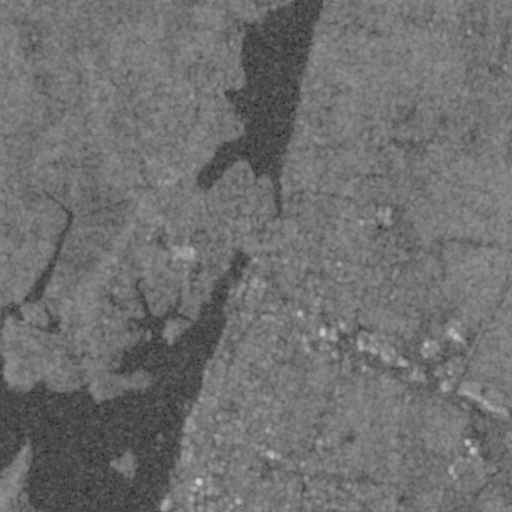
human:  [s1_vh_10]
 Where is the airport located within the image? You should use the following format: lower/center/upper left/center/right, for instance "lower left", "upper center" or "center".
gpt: The airport is located in the lower right of the image.
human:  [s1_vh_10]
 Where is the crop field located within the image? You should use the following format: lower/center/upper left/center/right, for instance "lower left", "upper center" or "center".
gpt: The crop field is located in the center right of the image.
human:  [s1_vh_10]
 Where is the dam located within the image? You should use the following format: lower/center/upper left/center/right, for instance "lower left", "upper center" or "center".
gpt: The dam is located in the center of the image.
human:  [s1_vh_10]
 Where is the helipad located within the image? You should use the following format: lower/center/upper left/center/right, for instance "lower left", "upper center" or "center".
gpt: The helipad is located in the center of the image.
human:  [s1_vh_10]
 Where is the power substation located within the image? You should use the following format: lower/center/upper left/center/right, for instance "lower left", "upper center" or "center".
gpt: The power substation is located in the lower right of the image.
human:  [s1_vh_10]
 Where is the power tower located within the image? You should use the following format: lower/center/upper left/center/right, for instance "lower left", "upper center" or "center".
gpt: The power tower is located in the upper right of the image.
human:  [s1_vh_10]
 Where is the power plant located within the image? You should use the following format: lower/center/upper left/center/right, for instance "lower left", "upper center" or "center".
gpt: There is no power plant in the image.

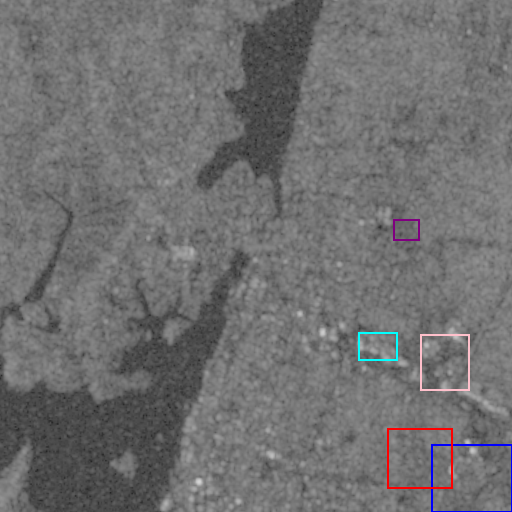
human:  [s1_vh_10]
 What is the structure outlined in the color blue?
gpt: The structure outlined in blue is an airport.
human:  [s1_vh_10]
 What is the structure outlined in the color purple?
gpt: The structure outlined in purple is a crop field.
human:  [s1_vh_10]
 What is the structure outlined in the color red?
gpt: The structure outlined in red is a park.
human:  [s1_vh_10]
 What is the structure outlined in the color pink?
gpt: The structure outlined in pink is a parking lot.
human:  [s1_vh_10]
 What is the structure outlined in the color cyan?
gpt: The structure outlined in cyan is a building.
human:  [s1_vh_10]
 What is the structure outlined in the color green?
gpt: There is no green outline.